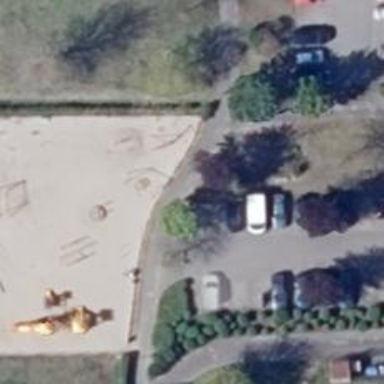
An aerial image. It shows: Playground area for leisure land.